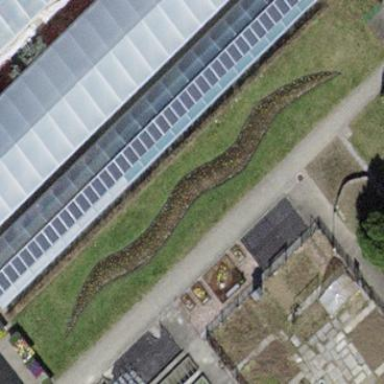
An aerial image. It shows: Flowerbed that is used for landscaping or gardening purposes.